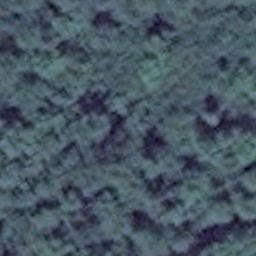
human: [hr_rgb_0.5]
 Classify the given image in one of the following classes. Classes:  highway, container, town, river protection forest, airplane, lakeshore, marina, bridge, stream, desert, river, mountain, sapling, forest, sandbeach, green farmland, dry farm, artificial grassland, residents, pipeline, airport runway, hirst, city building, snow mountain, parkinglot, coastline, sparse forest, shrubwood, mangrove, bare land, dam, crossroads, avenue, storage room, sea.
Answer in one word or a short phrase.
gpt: forest